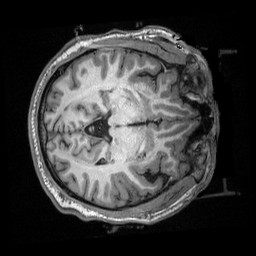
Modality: T1w
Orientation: axial
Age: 25
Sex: male
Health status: healthy
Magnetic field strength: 3 T
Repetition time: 2.53 s
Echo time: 0.00331 s